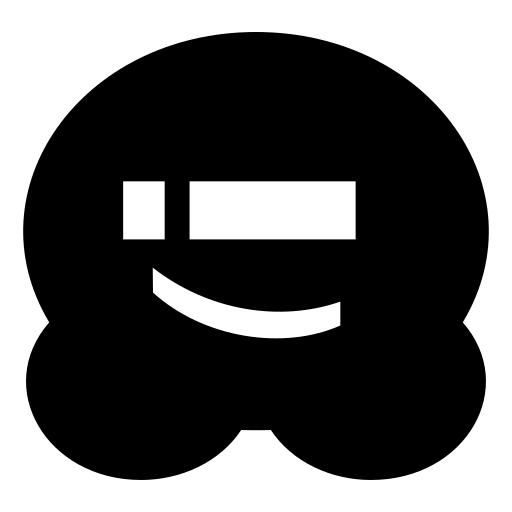
Tags: icon, FontAwesome, fa-icon, brand, wpbeginner